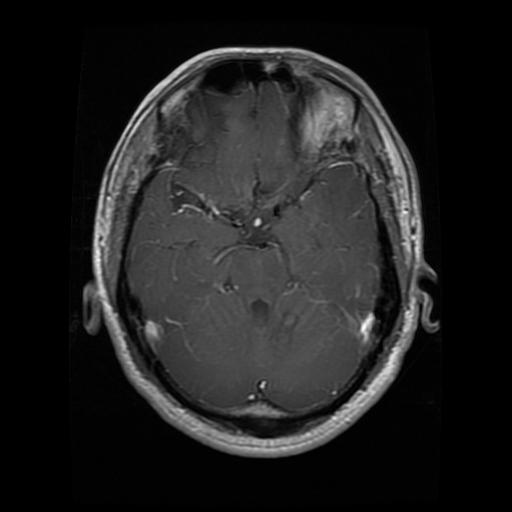
Label: glioma